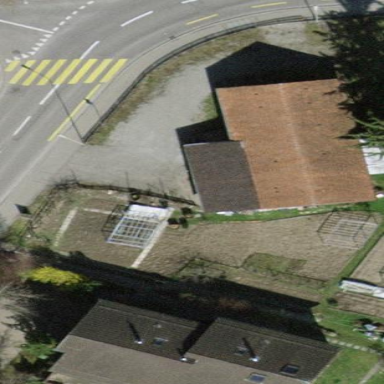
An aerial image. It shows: Barn.